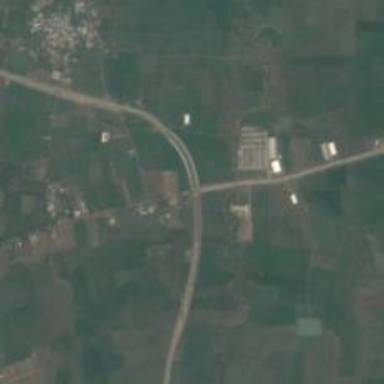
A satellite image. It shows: Trunk highway.